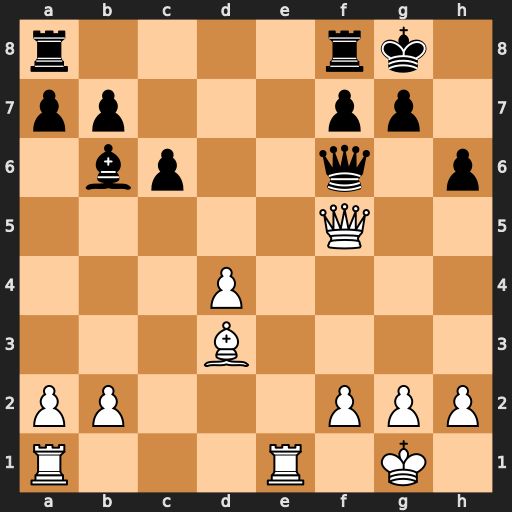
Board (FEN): r4rk1/pp3pp1/1bp2q1p/5Q2/3P4/3B4/PP3PPP/R3R1K1
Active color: w
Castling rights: -
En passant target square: -
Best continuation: Qh7#